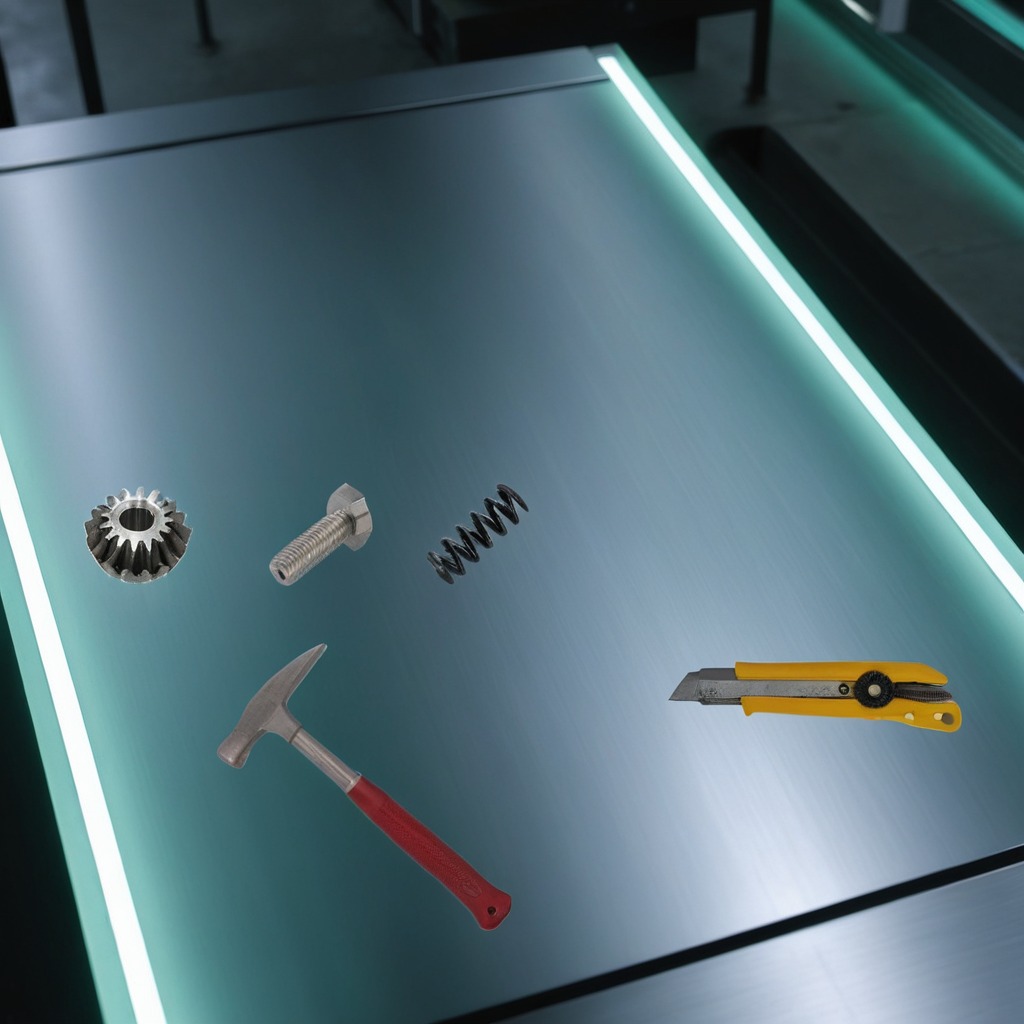
A gear with teeth, a knife, a screw, a hammer, and a coiled metal spring are lying on the metal table in a machine shop under fluorescent lights.